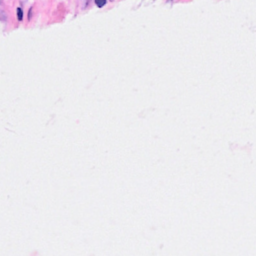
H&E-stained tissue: Breast